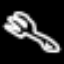
Label: fork